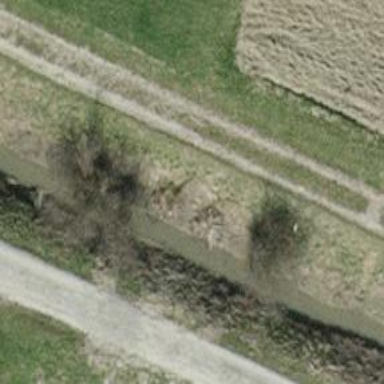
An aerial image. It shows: Track with grass surface categorized as grade4 tracktype.